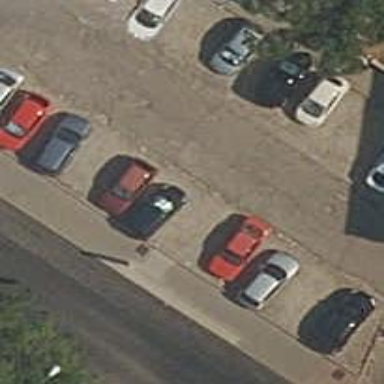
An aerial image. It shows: Parking area with surface.